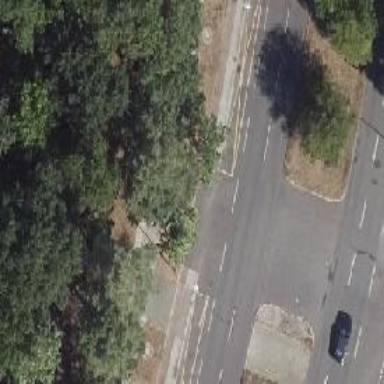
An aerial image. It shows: Secondary road with asphalt surface. There is cycle track on the right side of the road.